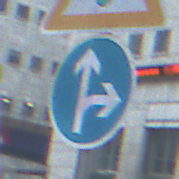
Verkehrszeichen: VorgeschriebeneFahrtrichtungGeradeausOderRechts
Zusatzzeichen oben: Lichtzeichenanlage
Umgebung: Outdoor, Urban
Tageszeit: MorningAfternoon
Wetter: PartlyCloudy
Licht: Natural
Jahreszeit: NotSpecified
Kontrast: LowContrast